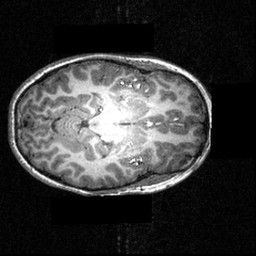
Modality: T1w
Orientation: axial
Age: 12
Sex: female
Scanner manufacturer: siemens
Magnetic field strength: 3.951 T
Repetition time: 1.5 s
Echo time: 0.00335 s